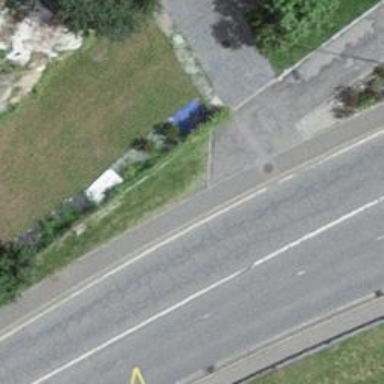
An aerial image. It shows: Bus stop along the road.